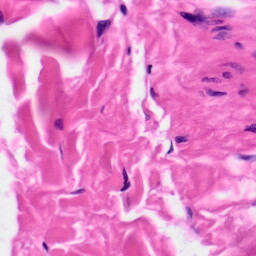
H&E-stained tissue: Skin